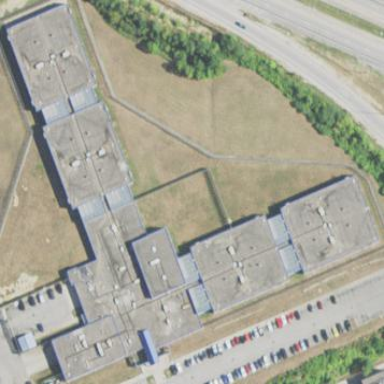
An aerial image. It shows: Prison building.